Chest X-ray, AP view. Patient: 34 years old, sex F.
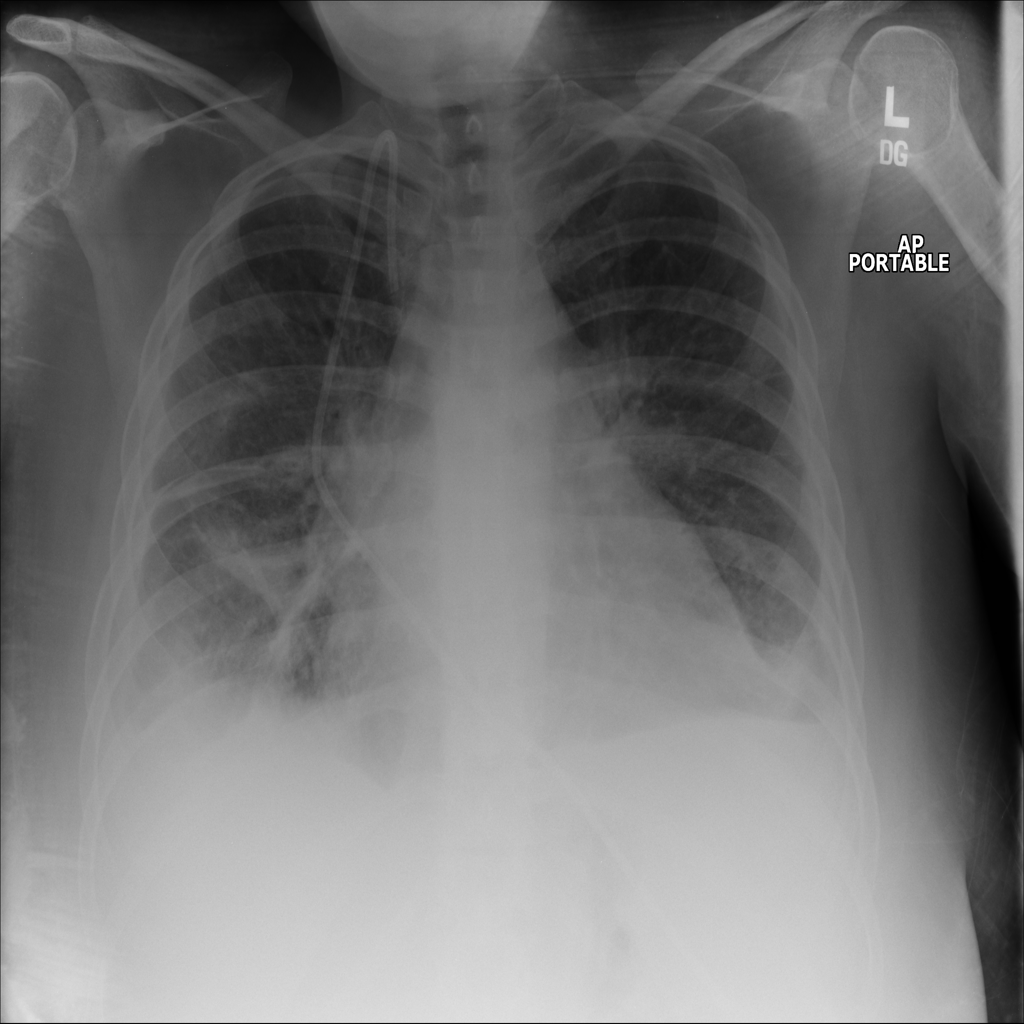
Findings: Effusion, Fibrosis